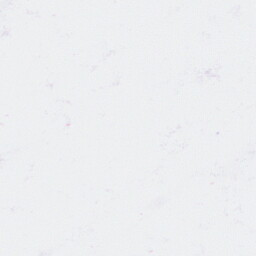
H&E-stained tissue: Breast